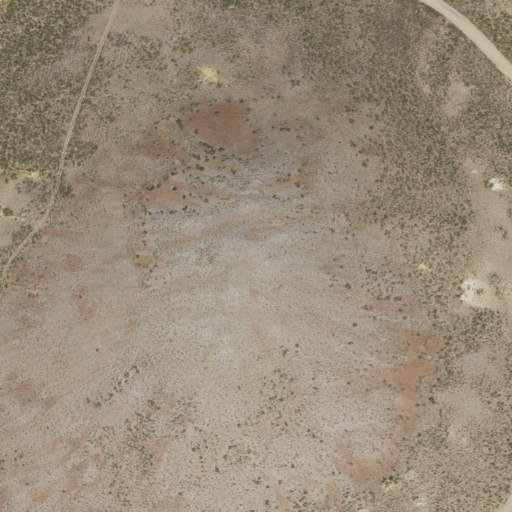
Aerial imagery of mountain in California named Sugarloaf containing only shrub